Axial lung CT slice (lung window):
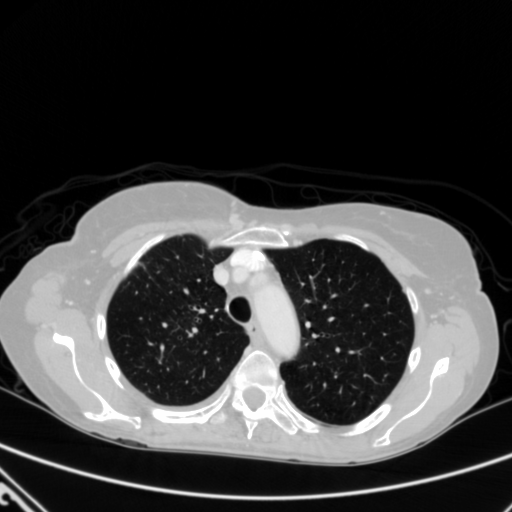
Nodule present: no